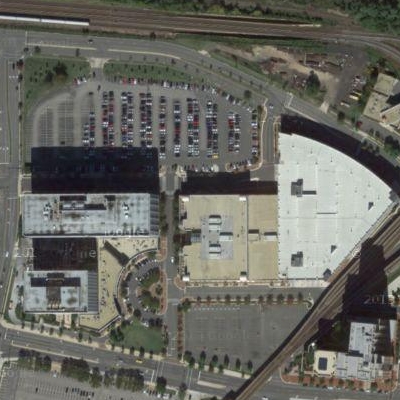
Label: Industry